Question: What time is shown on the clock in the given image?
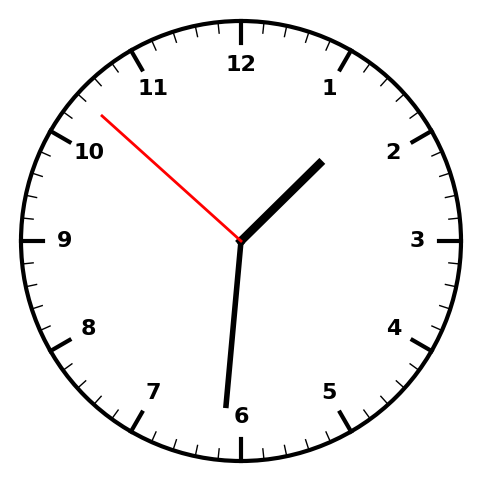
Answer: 01:30:52